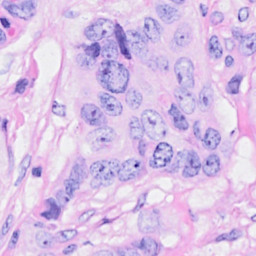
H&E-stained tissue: Breast